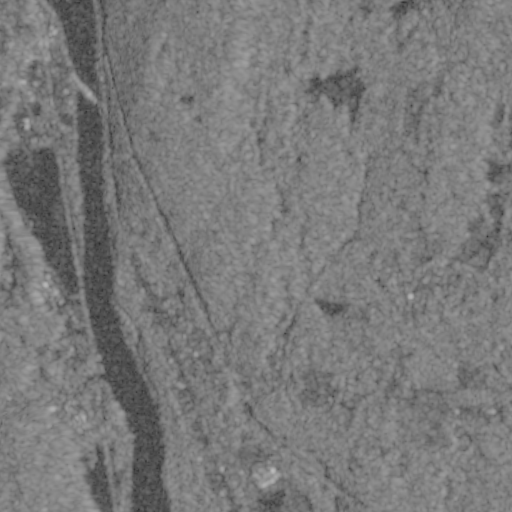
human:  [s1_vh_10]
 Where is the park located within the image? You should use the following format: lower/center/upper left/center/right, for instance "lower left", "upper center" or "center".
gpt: The park is located in the upper left of the image.
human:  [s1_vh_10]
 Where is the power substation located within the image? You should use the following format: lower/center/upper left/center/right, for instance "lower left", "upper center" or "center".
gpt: The power substation is located in the upper left of the image.
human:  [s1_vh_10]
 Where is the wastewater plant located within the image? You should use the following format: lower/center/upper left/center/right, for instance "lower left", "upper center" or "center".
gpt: The wastewater plant is located in the upper left of the image.
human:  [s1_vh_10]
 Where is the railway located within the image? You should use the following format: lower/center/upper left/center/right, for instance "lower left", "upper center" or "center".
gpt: The railway is located in the left of the image.
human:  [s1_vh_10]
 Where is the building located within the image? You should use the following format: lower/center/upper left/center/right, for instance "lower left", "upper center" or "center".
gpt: There is no building in the image.

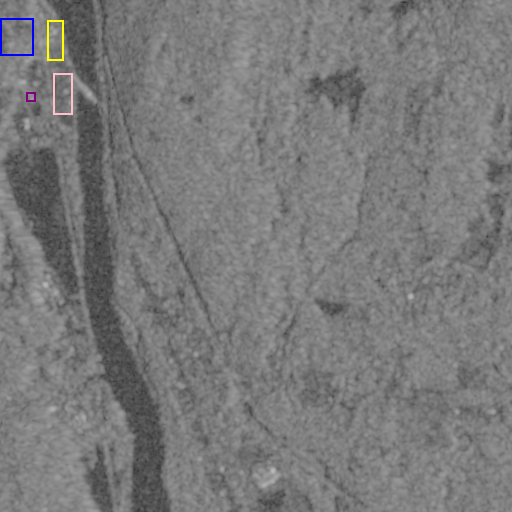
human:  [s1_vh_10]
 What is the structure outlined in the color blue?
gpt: The structure outlined in blue is a park.
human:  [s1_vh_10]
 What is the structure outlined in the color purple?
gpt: The structure outlined in purple is a power substation.
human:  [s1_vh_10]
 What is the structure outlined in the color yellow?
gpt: The structure outlined in yellow is a wastewater plant.
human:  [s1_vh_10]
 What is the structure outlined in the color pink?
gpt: The structure outlined in pink is a building.
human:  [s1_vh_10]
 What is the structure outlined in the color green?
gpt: There is no green outline.